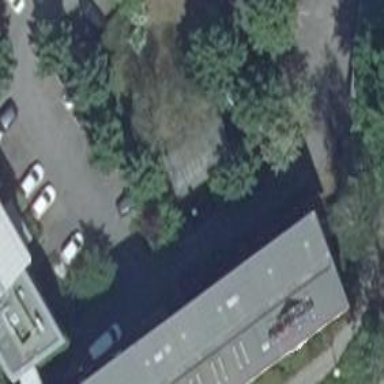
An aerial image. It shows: Parking area with grass paver surface.